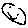
Label: smiley face